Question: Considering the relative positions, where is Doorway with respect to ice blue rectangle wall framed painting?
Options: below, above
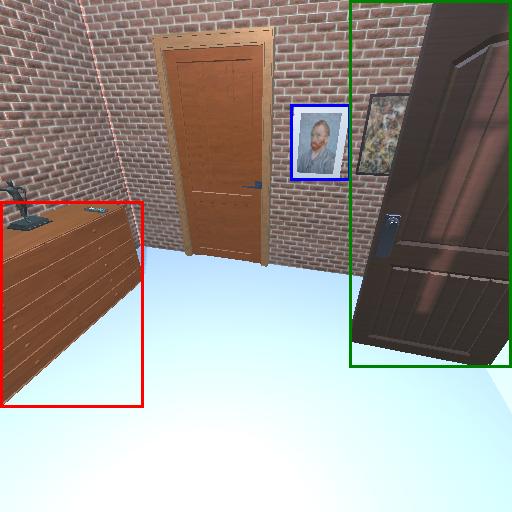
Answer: below